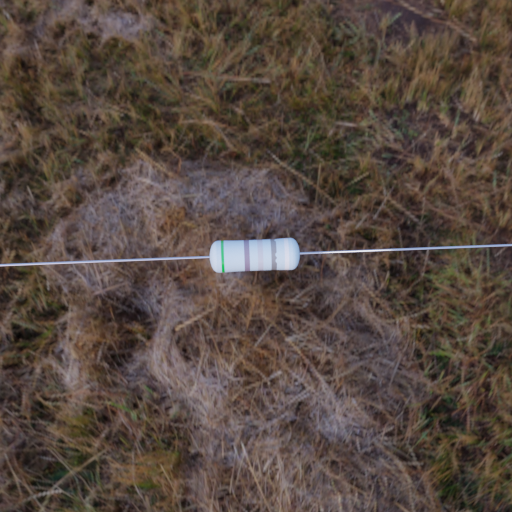
Resistor colour bands (in order): green, gray, silver, gray, white